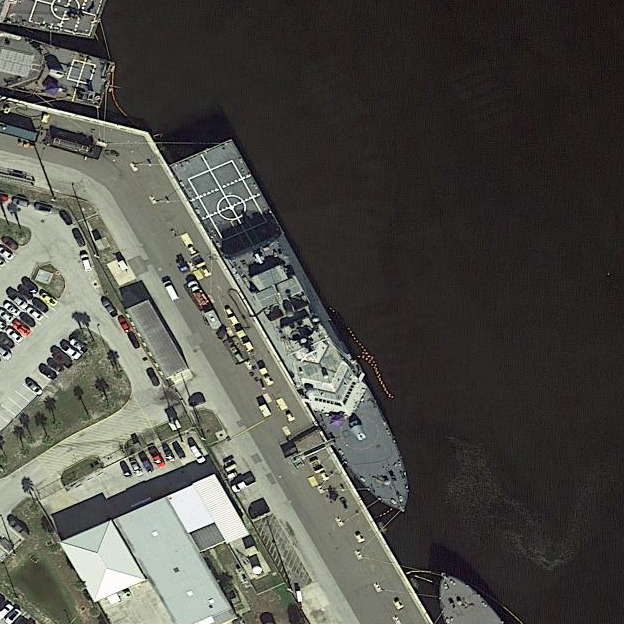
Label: cruiser